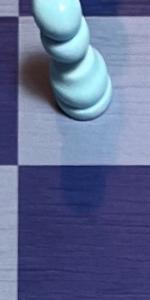
Label: Empty